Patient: sex F, age 69
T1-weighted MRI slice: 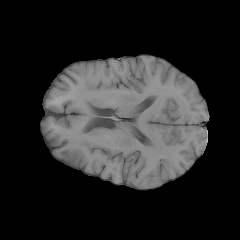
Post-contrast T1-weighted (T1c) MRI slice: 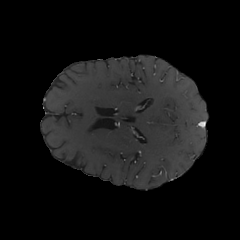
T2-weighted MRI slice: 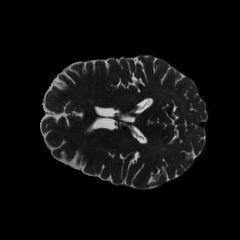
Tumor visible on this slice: no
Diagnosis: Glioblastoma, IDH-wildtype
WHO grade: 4